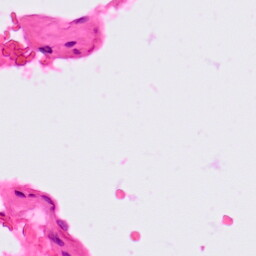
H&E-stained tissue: Lung